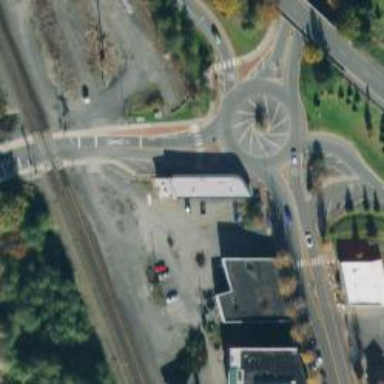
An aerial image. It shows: Secondary road with asphalt surface leading to roundabout.